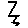
Label: zigzag